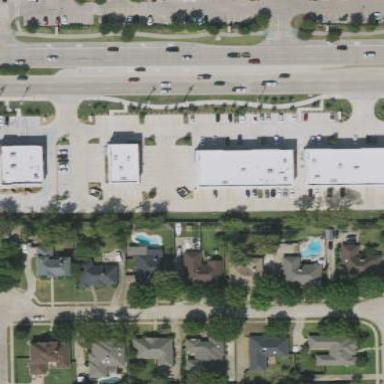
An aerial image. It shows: Retail area.